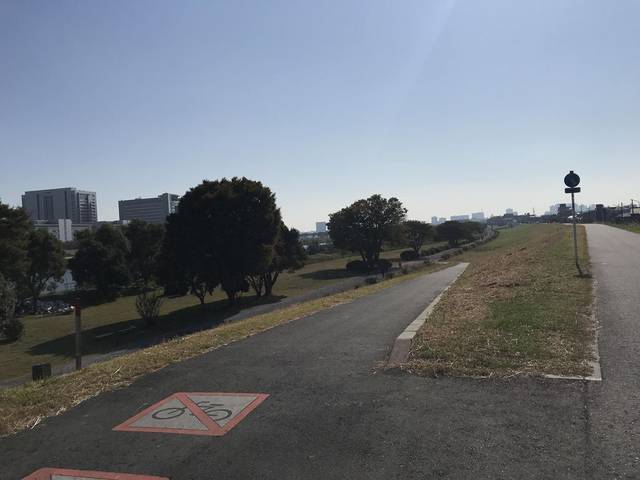
Region: Japan
Coordinates: 35.568, 139.673